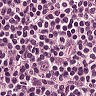
Metastatic tissue present: no